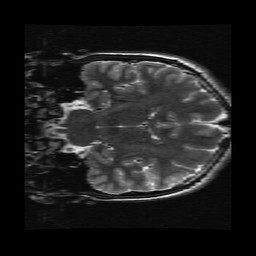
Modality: T2w
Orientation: coronal
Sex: male
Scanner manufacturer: ge
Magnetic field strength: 3 T
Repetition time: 5 s
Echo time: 0.1017 s